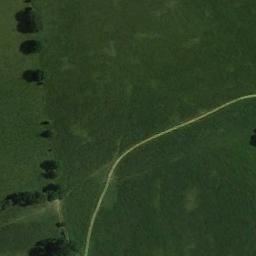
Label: meadow